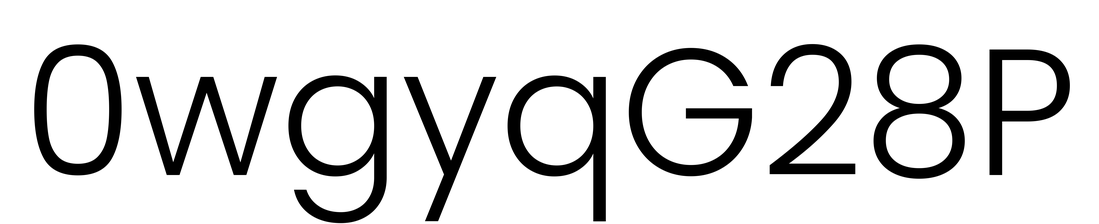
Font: Poppins-Light